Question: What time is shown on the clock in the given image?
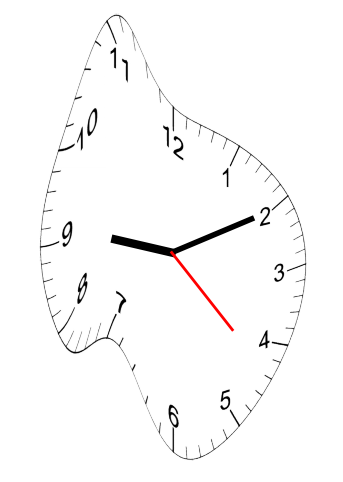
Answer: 09:10:22